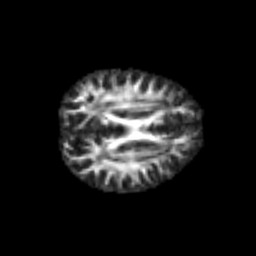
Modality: FA
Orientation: axial
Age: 25
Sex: male
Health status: healthy